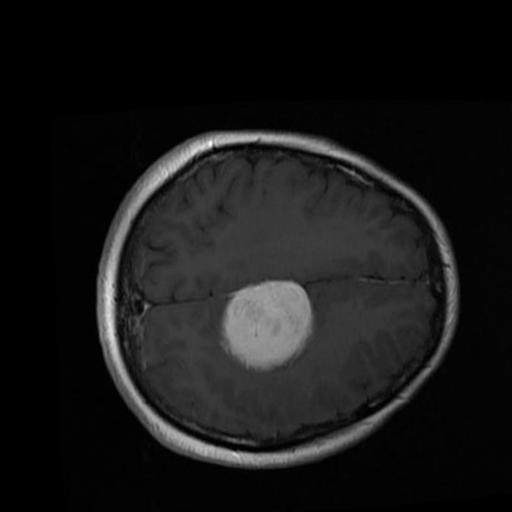
Label: brain_menin